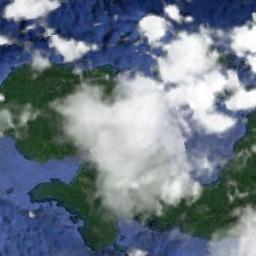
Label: cloud